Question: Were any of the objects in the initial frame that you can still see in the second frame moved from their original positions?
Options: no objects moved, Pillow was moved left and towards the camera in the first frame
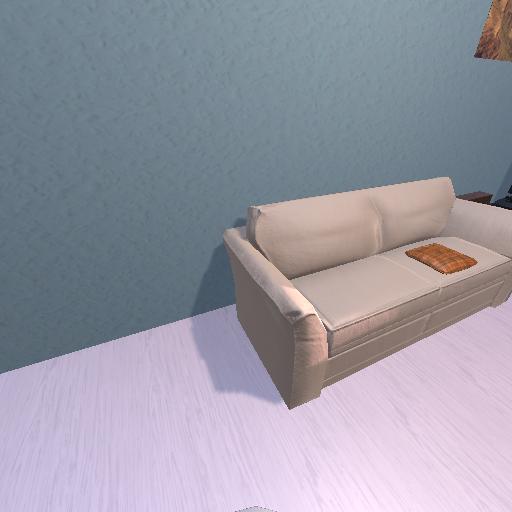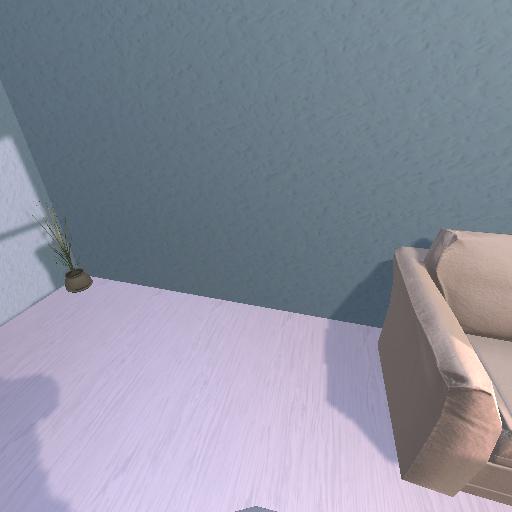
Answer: no objects moved